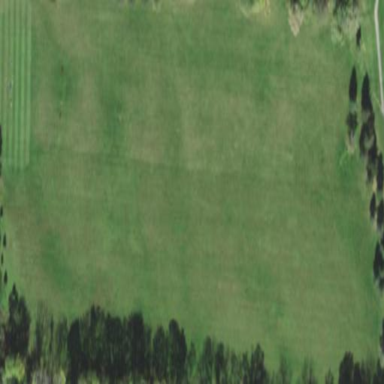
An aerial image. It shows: Grassy area designated for driving range golf.